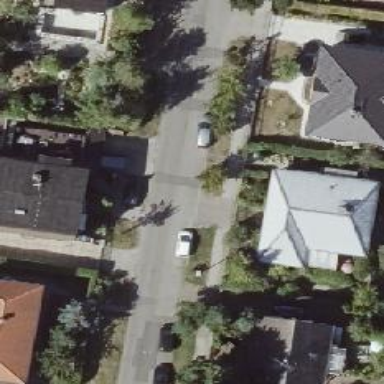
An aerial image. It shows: Footway.